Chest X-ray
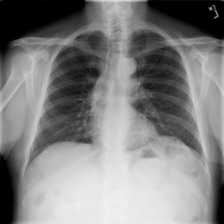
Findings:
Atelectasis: negative
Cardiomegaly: negative
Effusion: negative
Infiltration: negative
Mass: positive
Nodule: negative
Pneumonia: negative
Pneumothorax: negative
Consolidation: negative
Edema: negative
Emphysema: negative
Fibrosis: negative
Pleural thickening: negative
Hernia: negative